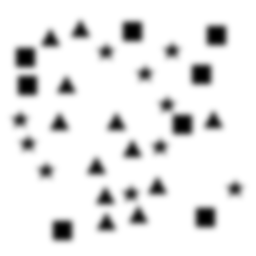
Squares: 8
Triangles: 12
Stars: 10
Total shapes: 30